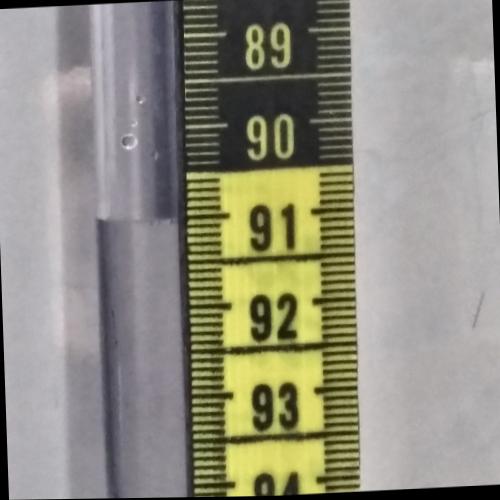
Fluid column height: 91.0 cm